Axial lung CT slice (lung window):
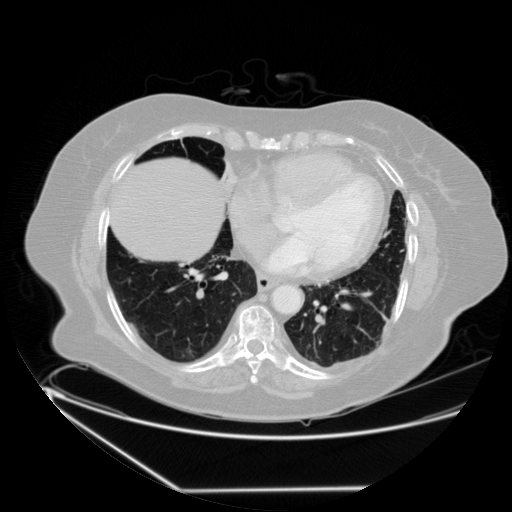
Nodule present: no